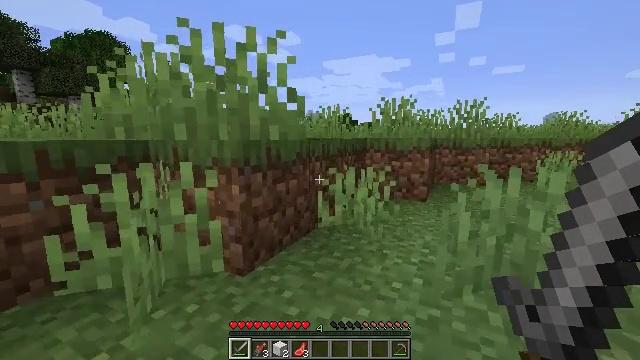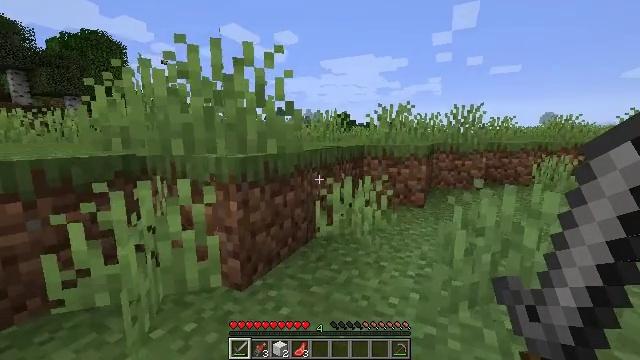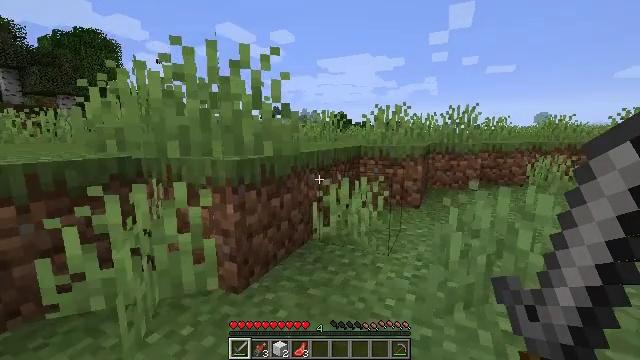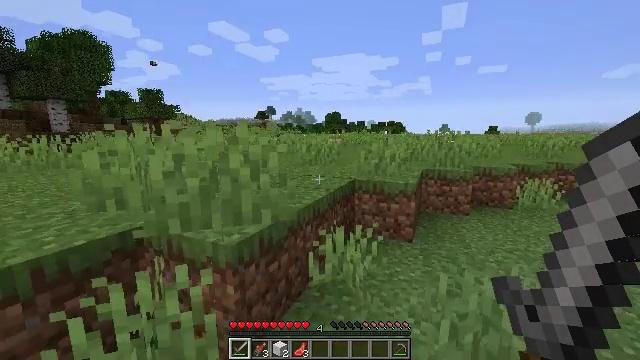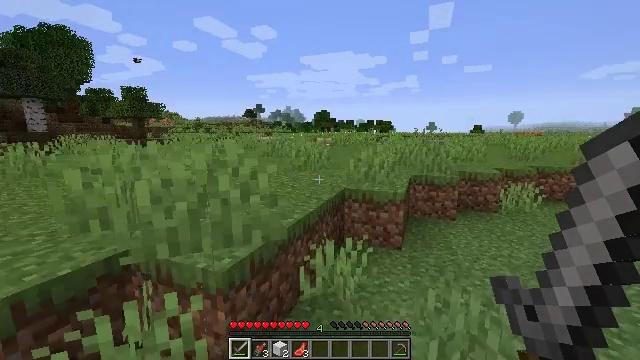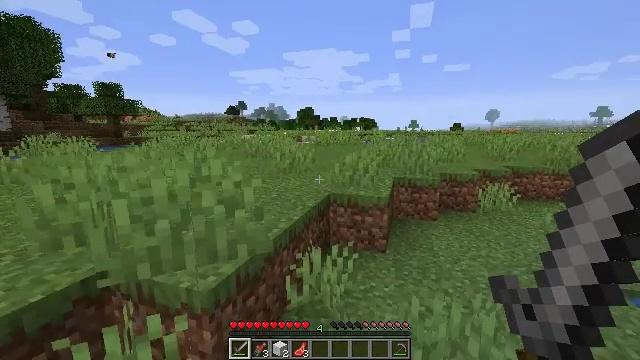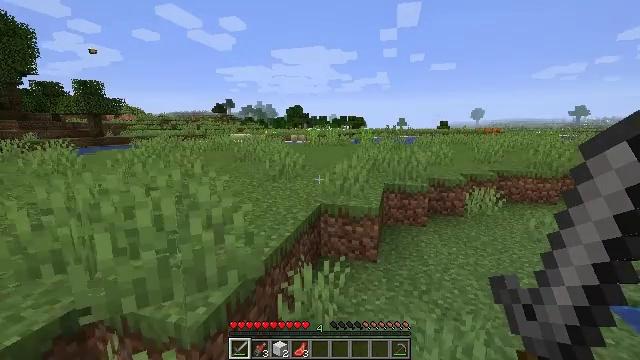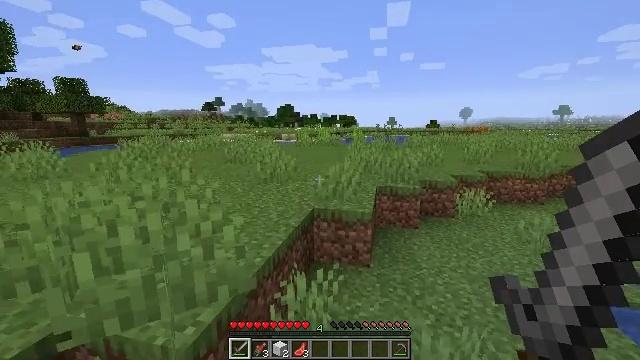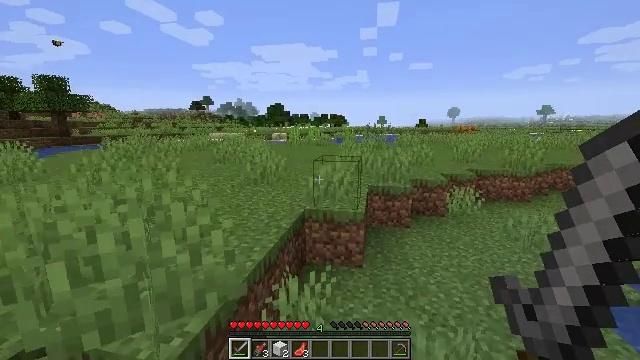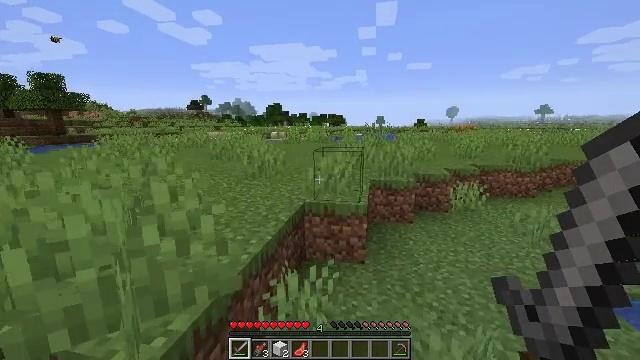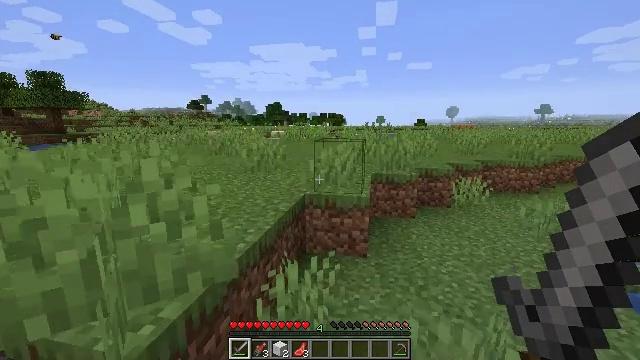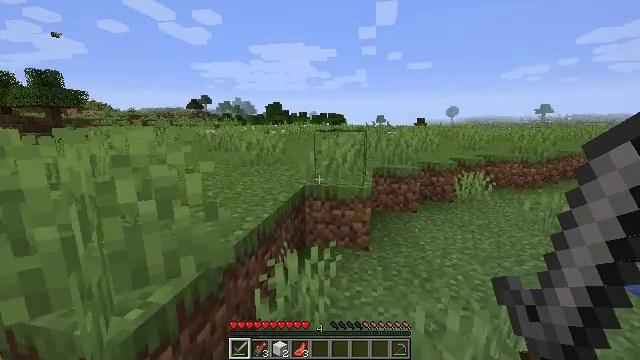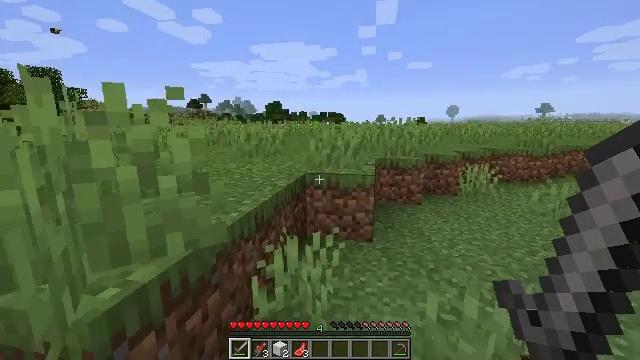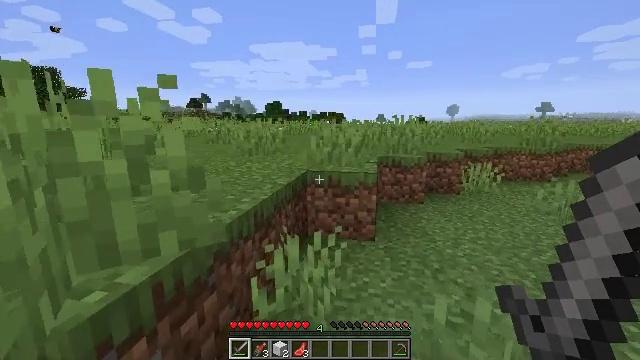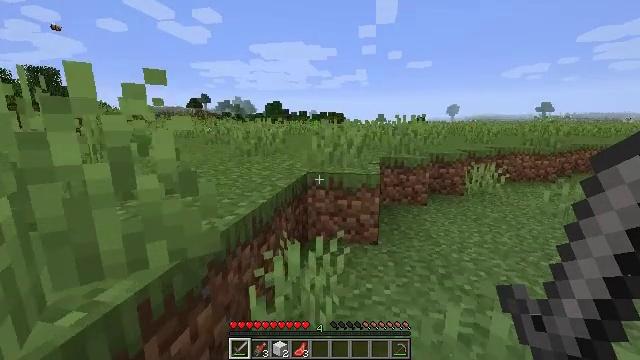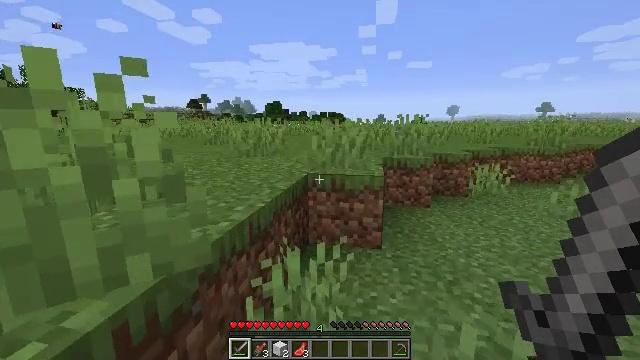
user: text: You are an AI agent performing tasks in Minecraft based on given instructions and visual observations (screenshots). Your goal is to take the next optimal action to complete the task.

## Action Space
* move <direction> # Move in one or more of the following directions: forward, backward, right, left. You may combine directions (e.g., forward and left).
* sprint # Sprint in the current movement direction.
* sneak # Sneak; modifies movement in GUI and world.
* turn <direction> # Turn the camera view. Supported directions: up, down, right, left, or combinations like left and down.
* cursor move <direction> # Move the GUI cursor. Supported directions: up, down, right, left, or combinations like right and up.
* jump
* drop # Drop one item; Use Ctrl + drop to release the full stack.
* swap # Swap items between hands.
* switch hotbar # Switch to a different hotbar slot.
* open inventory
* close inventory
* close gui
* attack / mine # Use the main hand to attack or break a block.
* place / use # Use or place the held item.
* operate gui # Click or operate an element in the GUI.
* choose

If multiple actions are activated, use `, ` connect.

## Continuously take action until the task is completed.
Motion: motion action
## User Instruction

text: Fish and kill the salmon.
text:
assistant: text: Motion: move forward, jump
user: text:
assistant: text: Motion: move forward, jump
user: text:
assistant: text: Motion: move forward, turn right, jump
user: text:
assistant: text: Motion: move forward, turn right, jump
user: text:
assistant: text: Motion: move forward, turn right, jump
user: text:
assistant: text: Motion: move forward, turn right, jump
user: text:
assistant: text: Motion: move forward, turn right, jump
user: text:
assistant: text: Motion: move forward, turn right, jump
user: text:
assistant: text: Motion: move forward, jump
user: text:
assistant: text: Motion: move forward
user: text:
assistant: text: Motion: move forward
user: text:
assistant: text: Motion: no_op
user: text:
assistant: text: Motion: no_op
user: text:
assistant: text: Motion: no_op
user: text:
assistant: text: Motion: move forward
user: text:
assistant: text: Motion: move forward
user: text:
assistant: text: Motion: move forward
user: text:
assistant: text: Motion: no_op
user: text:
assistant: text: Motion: move forward
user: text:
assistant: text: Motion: move forward
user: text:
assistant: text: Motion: move forward
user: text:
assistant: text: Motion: move forward, turn left and up, jump
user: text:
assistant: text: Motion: move forward, turn left and up, jump
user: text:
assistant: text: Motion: move forward, turn left, jump
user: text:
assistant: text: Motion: move forward, turn left, jump
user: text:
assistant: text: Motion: move forward, turn left, jump
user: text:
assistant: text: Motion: move forward, turn left, jump
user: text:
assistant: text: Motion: move forward, turn left, jump
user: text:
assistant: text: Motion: move forward
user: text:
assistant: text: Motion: move forward